Question: I have a chart using JFreeChart where after click it put the markers on a related position (see figure below).
What I need is to change the position not after click but on mouse move.
I know that using a module ChartMouseListener I can extend its functionlity.
'''
ChartMouseListener l = new ChartMouseListener() {
@Override
public void chartMouseMoved(ChartMouseEvent e) {
int newX = e.getTrigger().getX();
int newY = e.getTrigger().getY();
System.out.println("chartMouseMoved to " + newX + " " + newY);
}
@Override
public void chartMouseClicked(ChartMouseEvent e) {
}
};
chartPanel.addChartMouseListener(l);
'''

'''
package org.jfree.chart.demo;
import java.awt.Color;
import java.text.SimpleDateFormat;
import javax.swing.JPanel;
import org.jfree.chart.ChartFactory;
import org.jfree.chart.ChartMouseEvent;
import org.jfree.chart.ChartMouseListener;
import org.jfree.chart.ChartPanel;
import org.jfree.chart.JFreeChart;
import org.jfree.chart.StandardChartTheme;
import org.jfree.chart.axis.DateAxis;
import org.jfree.chart.entity.XYItemEntity;
import org.jfree.chart.plot.XYPlot;
import org.jfree.chart.renderer.xy.XYItemRenderer;
import org.jfree.chart.renderer.xy.XYLineAndShapeRenderer;
import org.jfree.data.time.Month;
import org.jfree.data.time.TimeSeries;
import org.jfree.data.time.TimeSeriesCollection;
import org.jfree.data.xy.XYDataset;
import org.jfree.ui.ApplicationFrame;
import org.jfree.ui.RectangleInsets;
import org.jfree.ui.RefineryUtilities;
/**
* An example of a time series chart. For the most part, default settings are
* used, except that the renderer is modified to show filled shapes (as well as
* lines) at each data point.
*/
public class TimeSeriesChartDemo1 extends ApplicationFrame {
private static final long serialVersionUID = 1L;
{
// set a theme using the new shadow generator feature available in
// 1.0.14 - for backwards compatibility it is not enabled by default
ChartFactory
.setChartTheme(new StandardChartTheme("JFree/Shadow", true));
}
/**
* A demonstration application showing how to create a simple time series
* chart. This example uses monthly data.
*
* @param title
* the frame title.
*/
public TimeSeriesChartDemo1(String title) {
super(title);
ChartPanel chartPanel = (ChartPanel) createDemoPanel();
chartPanel.setPreferredSize(new java.awt.Dimension(800, 600));
setContentPane(chartPanel);
ChartMouseListener l = new ChartMouseListener() {
@Override
public void chartMouseMoved(ChartMouseEvent e) {
int newX = e.getTrigger().getX();
int newY = e.getTrigger().getY();
System.out.println("chartMouseMoved to " + newX + " " + newY);
}
@Override
public void chartMouseClicked(ChartMouseEvent e) {
}
};
System.out.println(chartPanel.getMouseListeners()[0]);
chartPanel.addChartMouseListener(l);
}
/**
* Creates a chart.
*
* @param dataset
* a dataset.
*
* @return A chart.
*/
private static JFreeChart createChart(XYDataset dataset) {
JFreeChart chart = ChartFactory.createTimeSeriesChart(
"Legal & General Unit Trust Prices", // title
"Date", // x-axis label
"Price Per Unit", // y-axis label
dataset, // data
true, // create legend?
true, // generate tooltips?
true // generate URLs?
);
chart.setBackgroundPaint(Color.white);
XYPlot plot = (XYPlot) chart.getPlot();
plot.setBackgroundPaint(Color.lightGray);
plot.setDomainGridlinePaint(Color.white);
plot.setRangeGridlinePaint(Color.white);
plot.setAxisOffset(new RectangleInsets(5.0, 5.0, 5.0, 5.0));
plot.setDomainCrosshairVisible(true);
plot.setRangeCrosshairVisible(true);
XYItemRenderer r = plot.getRenderer();
if (r instanceof XYLineAndShapeRenderer) {
XYLineAndShapeRenderer renderer = (XYLineAndShapeRenderer) r;
renderer.setBaseShapesVisible(true);
renderer.setBaseShapesFilled(true);
renderer.setDrawSeriesLineAsPath(true);
}
DateAxis axis = (DateAxis) plot.getDomainAxis();
axis.setDateFormatOverride(new SimpleDateFormat("MMM-yyyy"));
return chart;
}
/**
* Creates a dataset, consisting of two series of monthly data.
*
* @return The dataset.
*/
private static XYDataset createDataset() {
TimeSeries s1 = new TimeSeries("L&G European Index Trust");
s1.add(new Month(2, 1), .8);
s1.add(new Month(3, 1), .3);
s1.add(new Month(4, 1), .8);
s1.add(new Month(5, 1), .6);
s1.add(new Month(6, 1), .8);
s1.add(new Month(7, 1), .3);
s1.add(new Month(8, 1), .9);
s1.add(new Month(9, 1), .7);
s1.add(new Month(10, 1), .2);
s1.add(new Month(11, 1), .8);
s1.add(new Month(12, 1), .6);
s1.add(new Month(1, 2), .9);
s1.add(new Month(2, 2), .7);
s1.add(new Month(3, 2), .3);
s1.add(new Month(4, 2), .9);
s1.add(new Month(5, 2), .8);
s1.add(new Month(6, 2), .0);
s1.add(new Month(7, 2), .8);
TimeSeries s2 = new TimeSeries("L&G UK Index Trust");
s2.add(new Month(2, 1), .6);
s2.add(new Month(3, 1), .2);
s2.add(new Month(4, 1), .2);
s2.add(new Month(5, 1), .1);
s2.add(new Month(6, 1), .6);
s2.add(new Month(7, 1), .2);
s2.add(new Month(8, 1), .5);
s2.add(new Month(9, 1), .7);
s2.add(new Month(10, 1), .5);
s2.add(new Month(11, 1), .1);
s2.add(new Month(12, 1), .3);
s2.add(new Month(1, 2), .7);
s2.add(new Month(2, 2), .0);
s2.add(new Month(3, 2), .6);
s2.add(new Month(4, 2), .2);
s2.add(new Month(5, 2), .6);
s2.add(new Month(6, 2), .8);
s2.add(new Month(7, 2), .6);
// ******************************************************************
// More than demo applications are included with the JFreeChart
// Developer Guide...for more information, see:
//
// > http://www.object-refinery.com/jfreechart/guide.html
//
// ******************************************************************
TimeSeriesCollection dataset = new TimeSeriesCollection();
dataset.addSeries(s1);
dataset.addSeries(s2);
return dataset;
}
/**
* Creates a panel for the demo (used by SuperDemo.java).
*
* @return A panel.
*/
public static JPanel createDemoPanel() {
JFreeChart chart = createChart(createDataset());
ChartPanel panel = new ChartPanel(chart);
panel.setFillZoomRectangle(true);
panel.setMouseWheelEnabled(true);
return panel;
}
/**
* Starting point for the demonstration application.
*
* @param args
* ignored.
*/
public static void main(String[] args) {
TimeSeriesChartDemo1 demo = new TimeSeriesChartDemo1(
"Time Series Chart Demo 1");
demo.pack();
RefineryUtilities.centerFrameOnScreen(demo);
demo.setVisible(true);
}
}
'''
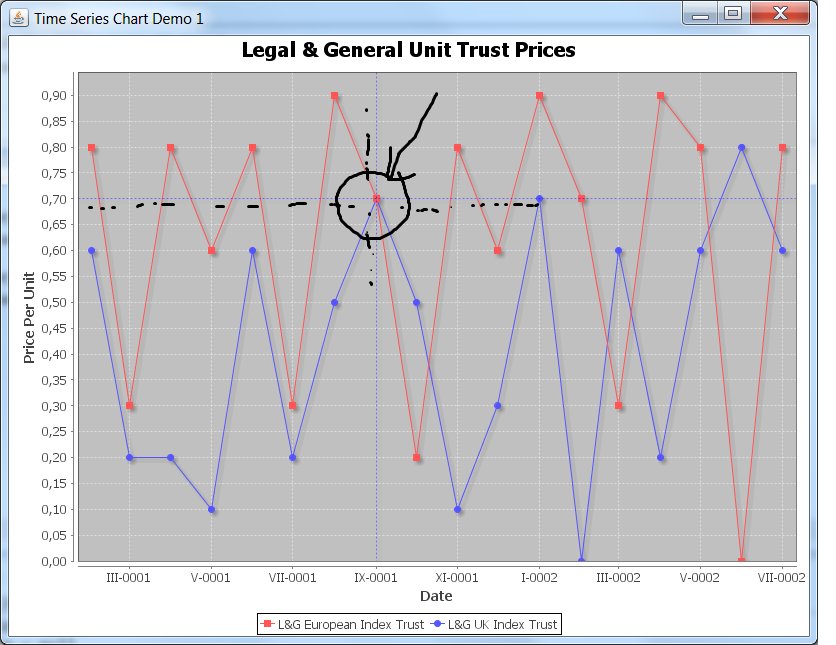
Answer: There are a couple of ways to draw crosshairs in JFreeChart. For the example you've given, the crosshairs are drawn as part of the chart, so each time the position of the crosshairs changes, the chart needs to be redrawn. Doing that on a mouse move event isn't going to be very efficient.
An alternative is to use the CrosshairOverlay class. This draws crosshairs as an overlay on an existing chart, which avoids the need to redraw the chart when the crosshair values change. That's going to work better for what you want to do.
There are a couple of examples of this feature included with the JFreeChart Developer Guide (which we encourage JFreeChart users to buy, so they can help the JFreeChart project financially - only a very small percentage do, but that's human nature).
Here is one of the examples:
'''
/* --------------------------
* CrosshairOverlayDemo1.java
* --------------------------
* (C) Copyright 2003-2014, by Object Refinery Limited.
*
*/
package demo;
import java.awt.BasicStroke;
import java.awt.BorderLayout;
import java.awt.Color;
import java.awt.geom.Rectangle2D;
import javax.swing.JFrame;
import javax.swing.JPanel;
import javax.swing.SwingUtilities;
import org.jfree.chart.ChartFactory;
import org.jfree.chart.ChartMouseEvent;
import org.jfree.chart.ChartMouseListener;
import org.jfree.chart.ChartPanel;
import org.jfree.chart.JFreeChart;
import org.jfree.chart.axis.ValueAxis;
import org.jfree.chart.panel.CrosshairOverlay;
import org.jfree.chart.plot.Crosshair;
import org.jfree.chart.plot.XYPlot;
import org.jfree.data.general.DatasetUtilities;
import org.jfree.data.xy.XYDataset;
import org.jfree.data.xy.XYSeries;
import org.jfree.data.xy.XYSeriesCollection;
import org.jfree.ui.RectangleEdge;
/**
* A demo showing crosshairs that follow the data points on an XYPlot.
*/
public class CrosshairOverlayDemo1 extends JFrame {
static class MyDemoPanel extends JPanel implements ChartMouseListener {
private ChartPanel chartPanel;
private Crosshair xCrosshair;
private Crosshair yCrosshair;
public MyDemoPanel() {
super(new BorderLayout());
JFreeChart chart = createChart(createDataset());
this.chartPanel = new ChartPanel(chart);
this.chartPanel.addChartMouseListener(this);
CrosshairOverlay crosshairOverlay = new CrosshairOverlay();
this.xCrosshair = new Crosshair(Double.NaN, Color.GRAY,
new BasicStroke(0f));
this.xCrosshair.setLabelVisible(true);
this.yCrosshair = new Crosshair(Double.NaN, Color.GRAY,
new BasicStroke(0f));
this.yCrosshair.setLabelVisible(true);
crosshairOverlay.addDomainCrosshair(xCrosshair);
crosshairOverlay.addRangeCrosshair(yCrosshair);
this.chartPanel.addOverlay(crosshairOverlay);
add(this.chartPanel);
}
private JFreeChart createChart(XYDataset dataset) {
JFreeChart chart = ChartFactory.createXYLineChart(
"CrosshairOverlayDemo1", "X", "Y", dataset);
return chart;
}
private XYDataset createDataset() {
XYSeries series = new XYSeries("S1");
for (int x = 0; x < 10; x++) {
series.add(x, x + Math.random() * 4.0);
}
XYSeriesCollection dataset = new XYSeriesCollection(series);
return dataset;
}
@Override
public void chartMouseClicked(ChartMouseEvent event) {
// ignore
}
@Override
public void chartMouseMoved(ChartMouseEvent event) {
Rectangle2D dataArea = this.chartPanel.getScreenDataArea();
JFreeChart chart = event.getChart();
XYPlot plot = (XYPlot) chart.getPlot();
ValueAxis xAxis = plot.getDomainAxis();
double x = xAxis.java2DToValue(event.getTrigger().getX(), dataArea,
RectangleEdge.BOTTOM);
// make the crosshairs disappear if the mouse is out of range
if (!xAxis.getRange().contains(x)) {
x = Double.NaN;
}
double y = DatasetUtilities.findYValue(plot.getDataset(), 0, x);
this.xCrosshair.setValue(x);
this.yCrosshair.setValue(y);
}
}
public CrosshairOverlayDemo1(String title) {
super(title);
setContentPane(createDemoPanel());
}
/**
* Creates a panel for the demo (used by SuperDemo.java).
*
* @return A panel.
*/
public static JPanel createDemoPanel() {
return new MyDemoPanel();
}
public static void main(String[] args) {
SwingUtilities.invokeLater(new Runnable() {
@Override
public void run() {
CrosshairOverlayDemo1 app = new CrosshairOverlayDemo1(
"JFreeChart: CrosshairOverlayDemo1.java");
app.pack();
app.setVisible(true);
}
});
}
}
'''